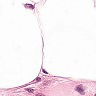
Metastatic tissue present: no